Interaction volume radius: 5 \u00c5
Interaction volume height: 45 \u00c5
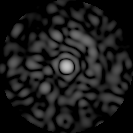
Disorder parameter: 0.8158